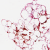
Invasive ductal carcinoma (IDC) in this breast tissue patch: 0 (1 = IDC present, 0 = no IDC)